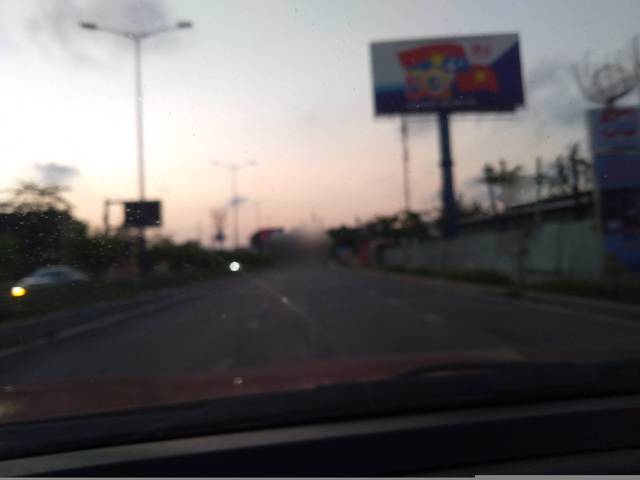
Region: Vietnam
Coordinates: 10.806, 106.656